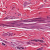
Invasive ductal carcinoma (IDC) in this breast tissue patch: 0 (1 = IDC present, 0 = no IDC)